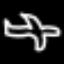
Label: airplane